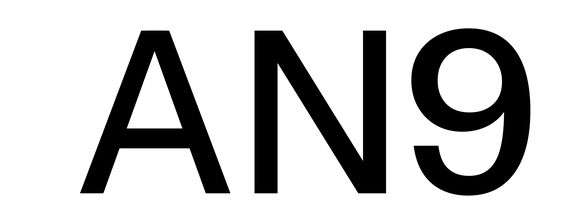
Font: InstrumentSans_Medium